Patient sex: M
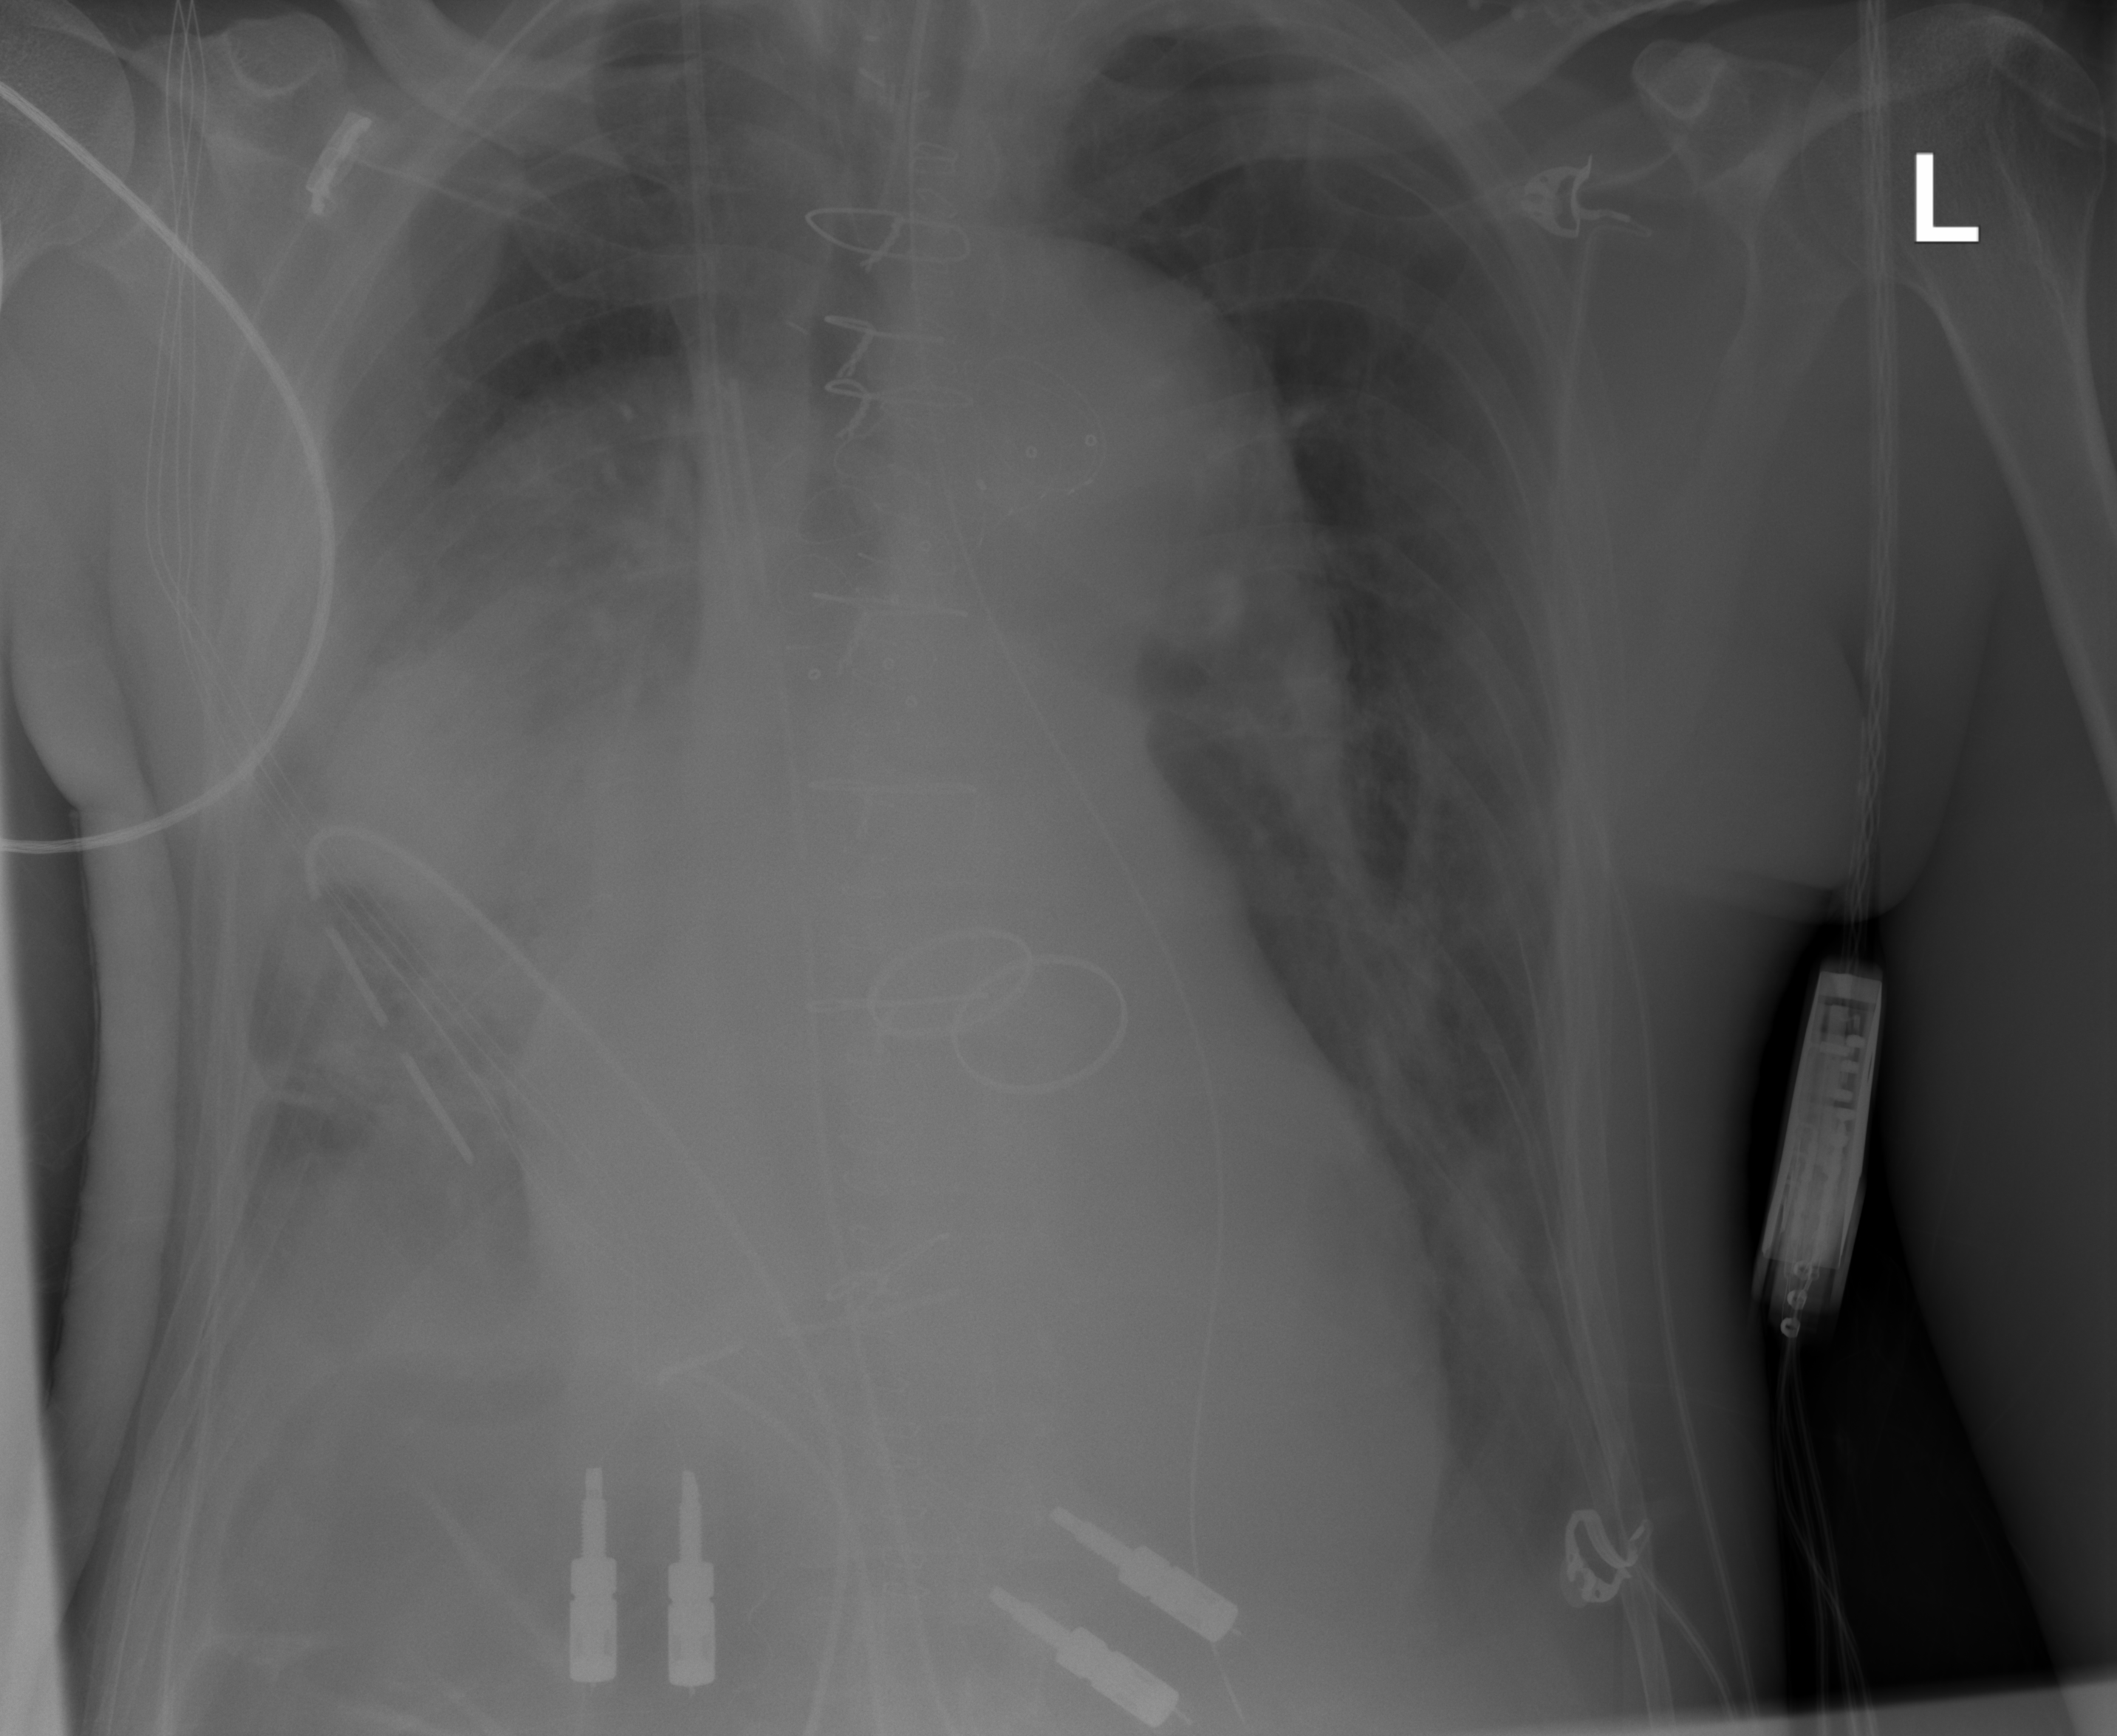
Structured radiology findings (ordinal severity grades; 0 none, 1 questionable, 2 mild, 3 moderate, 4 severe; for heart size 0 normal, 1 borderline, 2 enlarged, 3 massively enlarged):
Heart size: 1
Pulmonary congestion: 2
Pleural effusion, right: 3
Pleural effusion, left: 2
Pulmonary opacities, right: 3
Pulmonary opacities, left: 2
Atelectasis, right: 3
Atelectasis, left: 2